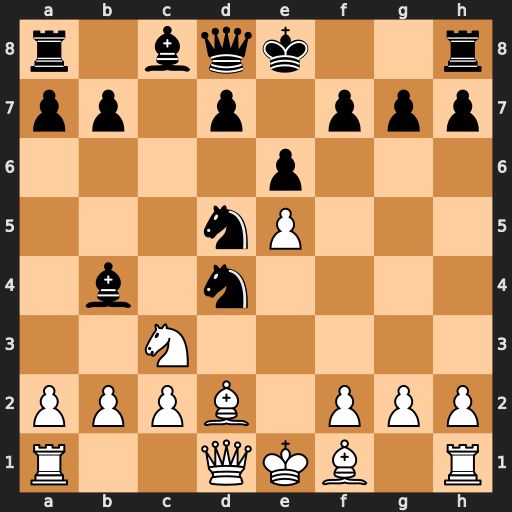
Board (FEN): r1bqk2r/pp1p1ppp/4p3/3nP3/1b1n4/2N5/PPPB1PPP/R2QKB1R
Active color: w
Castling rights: KQkq
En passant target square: -
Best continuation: Nxd5 Bxd2+ Qxd2 Nxc2+ Qxc2